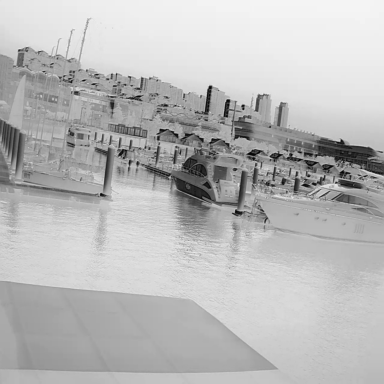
There are two canoes in the infrared image.